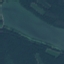
Land use / land cover class: River